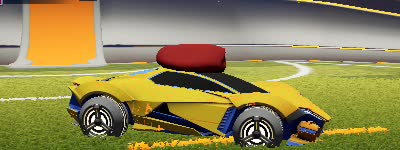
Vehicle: werewolf